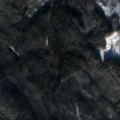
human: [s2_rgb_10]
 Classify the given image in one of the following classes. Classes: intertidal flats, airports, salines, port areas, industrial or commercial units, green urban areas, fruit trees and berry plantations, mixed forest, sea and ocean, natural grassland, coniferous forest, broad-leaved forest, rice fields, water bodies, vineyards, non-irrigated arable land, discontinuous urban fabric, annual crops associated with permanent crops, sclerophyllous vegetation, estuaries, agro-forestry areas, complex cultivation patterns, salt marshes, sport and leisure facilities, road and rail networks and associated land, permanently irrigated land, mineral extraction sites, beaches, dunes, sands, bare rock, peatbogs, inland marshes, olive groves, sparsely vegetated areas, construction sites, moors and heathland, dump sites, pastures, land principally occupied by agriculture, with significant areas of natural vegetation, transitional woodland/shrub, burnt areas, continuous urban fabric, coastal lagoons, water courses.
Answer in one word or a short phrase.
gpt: coniferous forest, mixed forest, transitional woodland/shrub